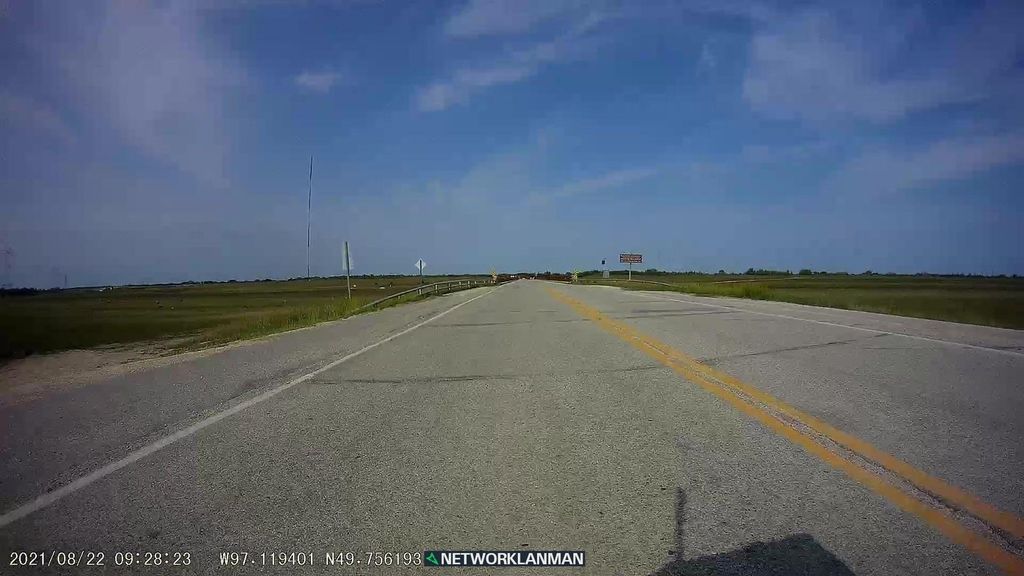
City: winnipeg